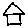
Label: house